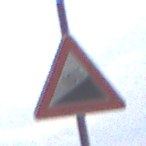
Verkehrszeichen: Steigung10
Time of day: MorningAfternoon
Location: Outdoor (Nature)
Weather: Overcast
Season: NotSpecified
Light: Natural